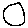
Label: moon